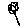
Label: flower